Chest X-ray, PA view. Patient: 49 years old, sex F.
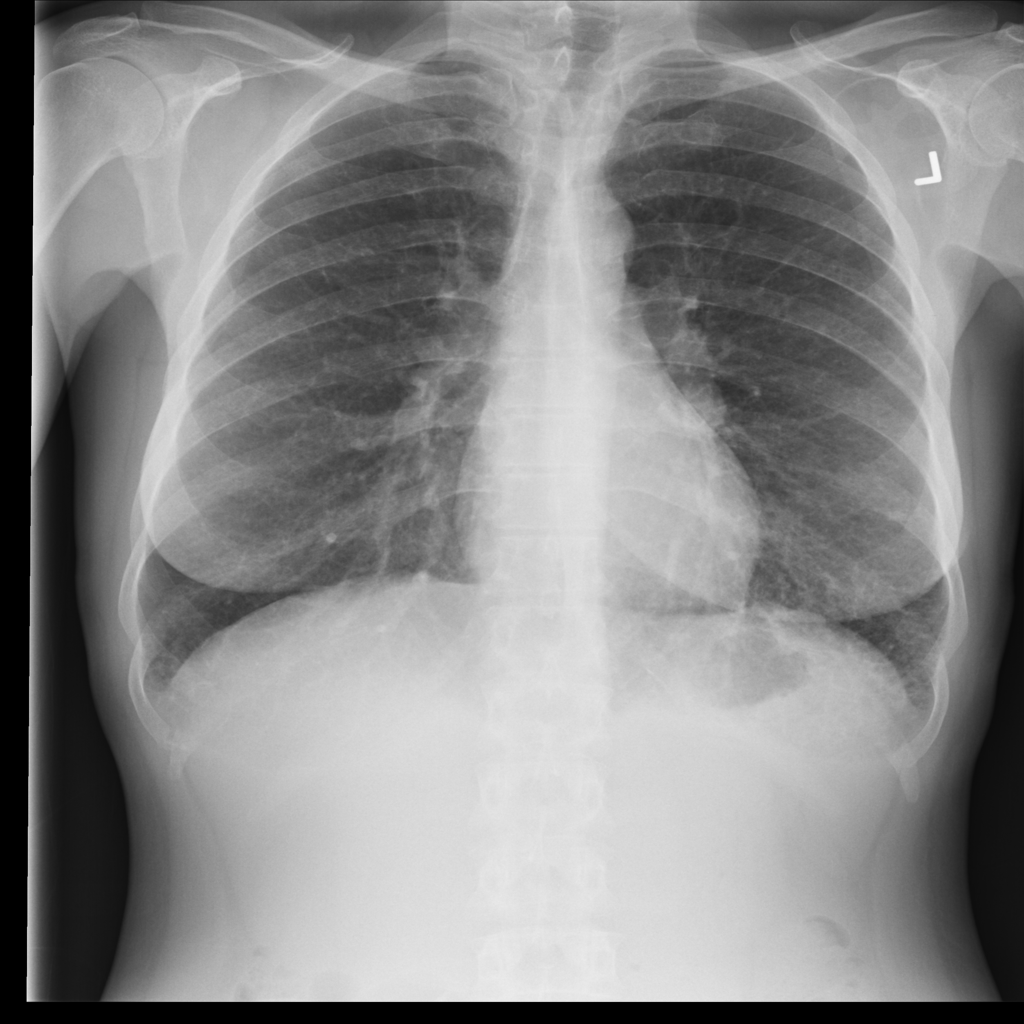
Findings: No Finding